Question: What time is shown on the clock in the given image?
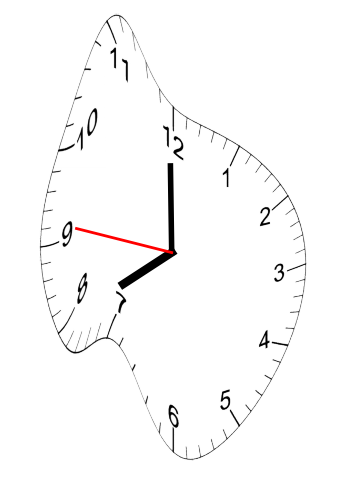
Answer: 07:59:46